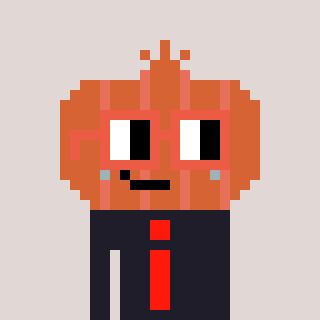
a pixel art character with square orange glasses, a onion-shaped head and a grayscale-colored body on a warm background